Field crop: tomato
Growth stage: 1
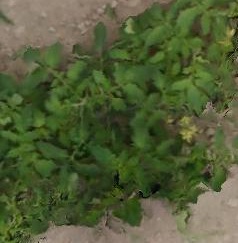
Species: tomato